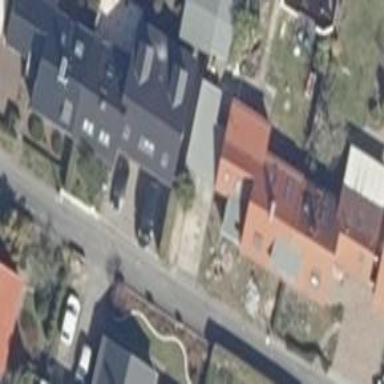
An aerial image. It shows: Semidetached house with gabled roof.